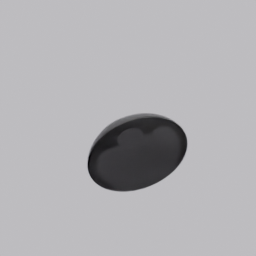
Label: tools